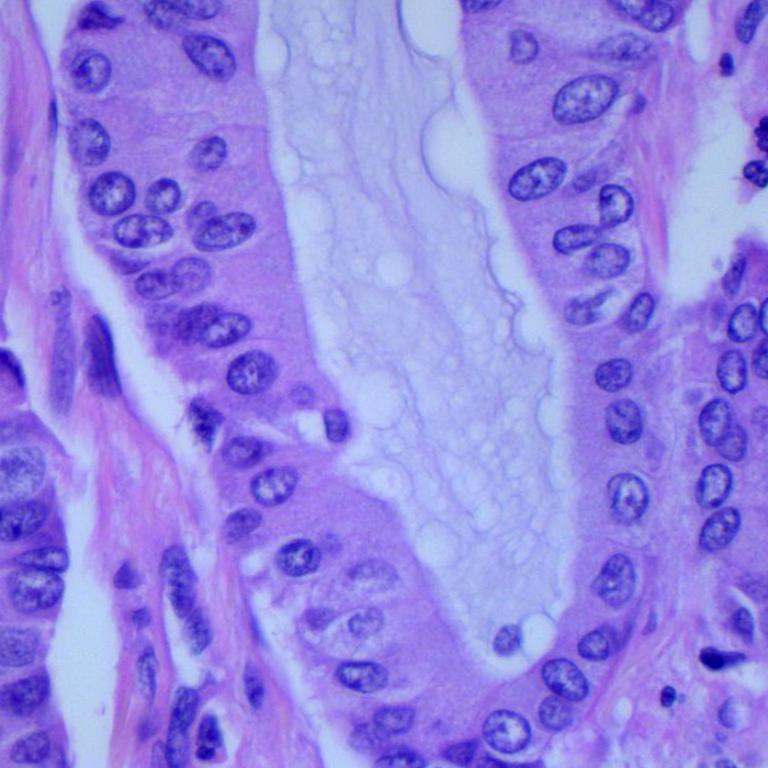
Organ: lung
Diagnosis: adenocarcinomas